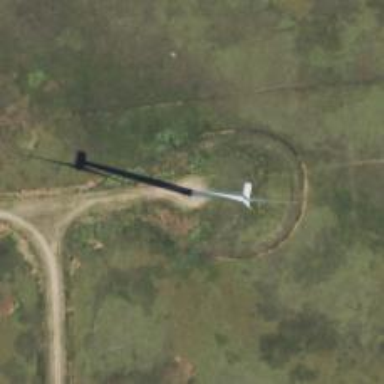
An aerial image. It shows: Wind generator powered by horizontal axis wind turbine.